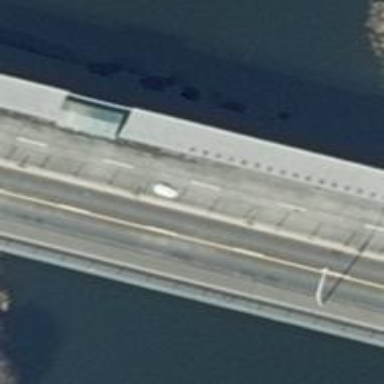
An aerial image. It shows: There is bridge in the image.